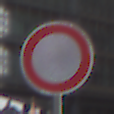
Verkehrszeichen: VerbotFahrzeugeAllerArt
Umgebung: Outdoor, Urban
Tageszeit: MorningAfternoon
Wetter: Overcast
Licht: Natural
Jahreszeit: NotSpecified
Kontrast: LowContrast